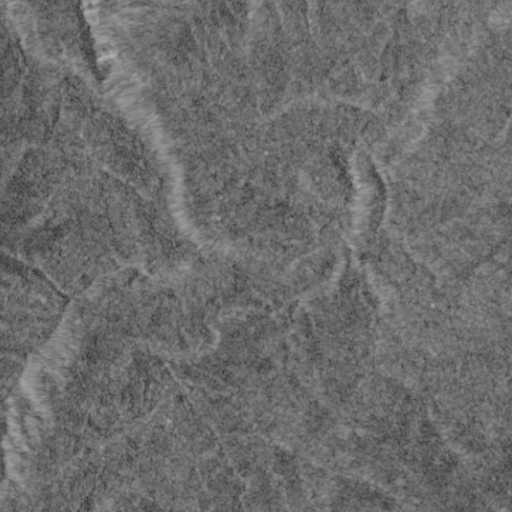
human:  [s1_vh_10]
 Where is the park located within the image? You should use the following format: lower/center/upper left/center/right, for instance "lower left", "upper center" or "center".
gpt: The park is located in the center left of the image.
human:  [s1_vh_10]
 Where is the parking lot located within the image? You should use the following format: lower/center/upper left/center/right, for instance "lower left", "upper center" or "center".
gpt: The parking lot is located in the center right of the image.
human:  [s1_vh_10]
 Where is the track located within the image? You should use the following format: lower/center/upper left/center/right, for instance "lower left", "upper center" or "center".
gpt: There is no track in the image.

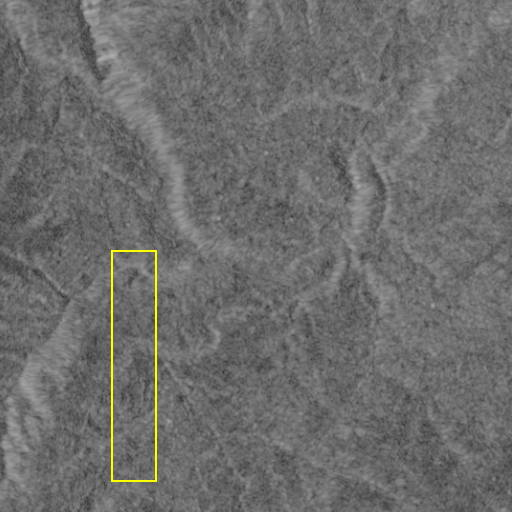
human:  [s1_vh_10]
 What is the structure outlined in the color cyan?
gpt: There is no cyan outline.
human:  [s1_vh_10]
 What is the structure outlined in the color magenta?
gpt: There is no structure outlined in magenta.